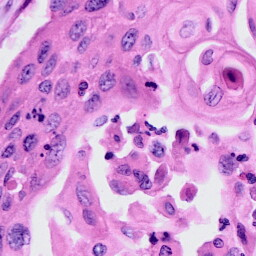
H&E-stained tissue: Cervix